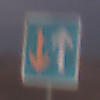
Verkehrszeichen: VorrangVorGegenverkehr
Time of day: SunriseSunset
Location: Outdoor (Nature)
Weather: PartlyCloudy
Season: NotSpecified
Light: Natural